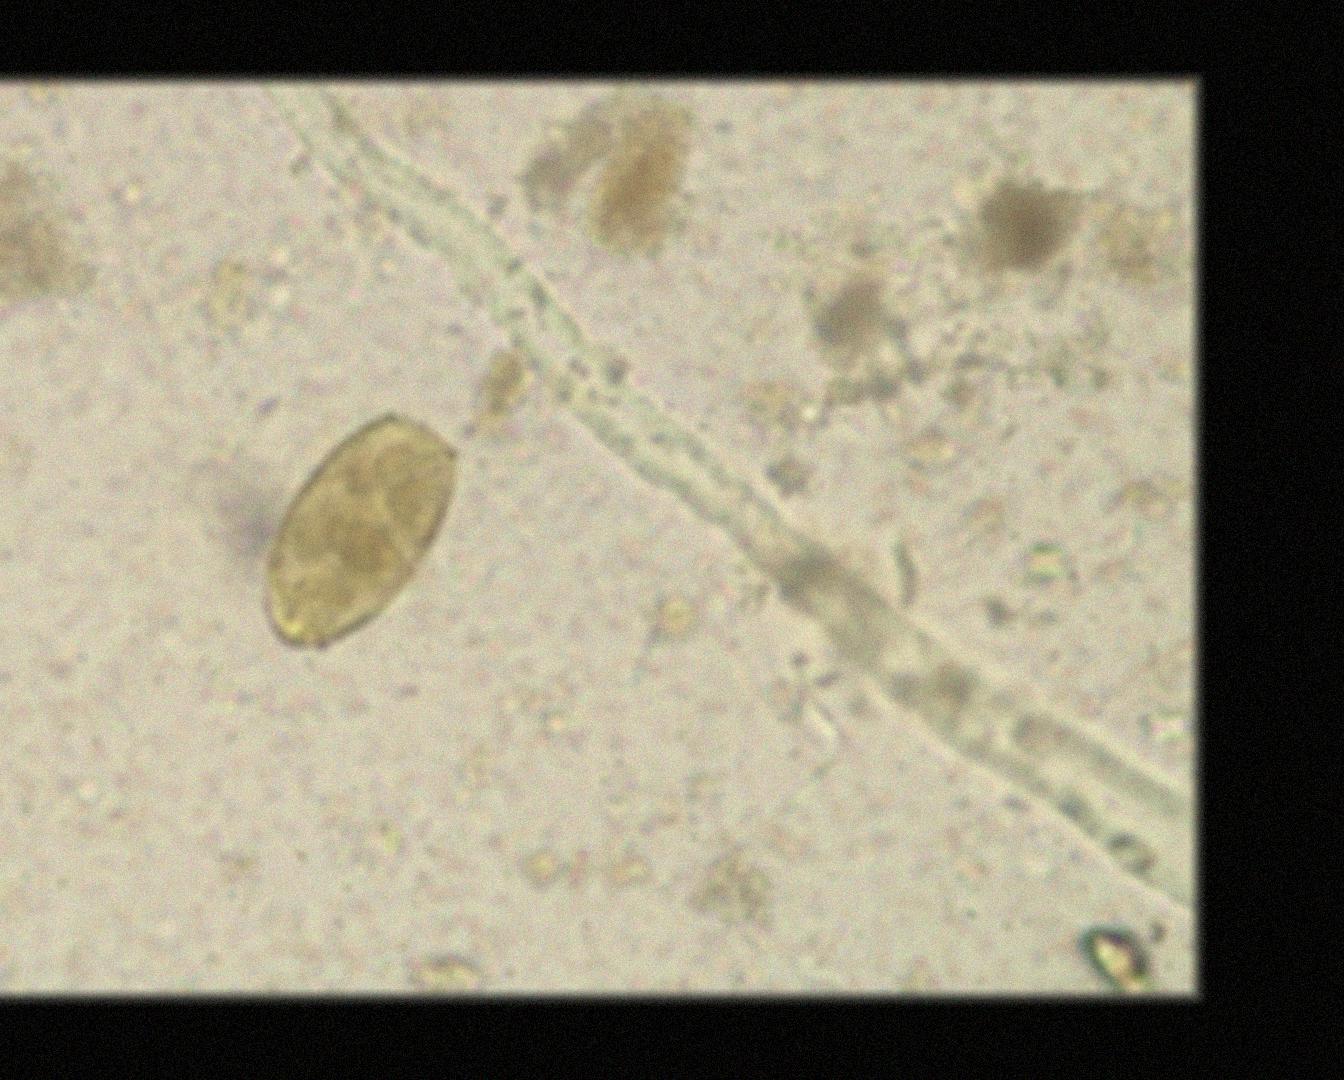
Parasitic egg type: Paragonimus spp